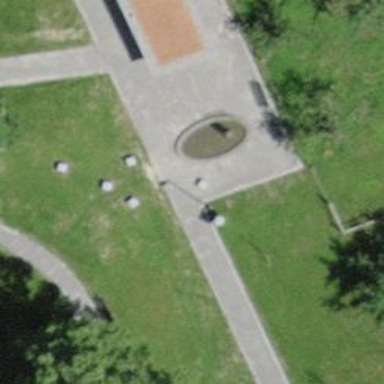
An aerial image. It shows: Bubbling fountain as amenity.